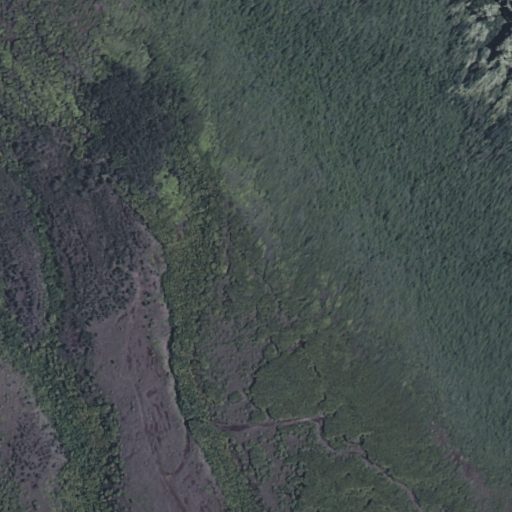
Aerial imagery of mountain in Hawaii named Maileli‘i containing only unknown